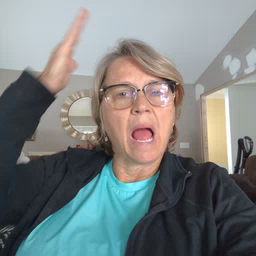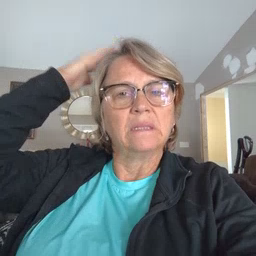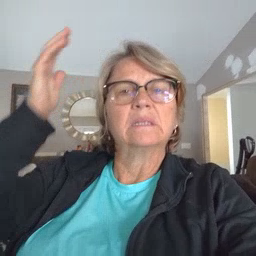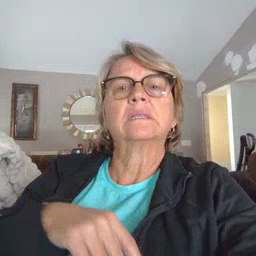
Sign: hat